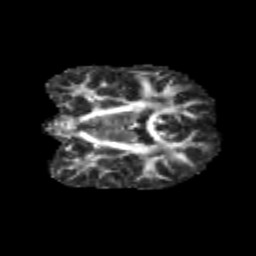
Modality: FA
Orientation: coronal
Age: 12
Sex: female
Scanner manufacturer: siemens
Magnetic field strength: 3 T
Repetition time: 3.8 s
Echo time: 0.07 s